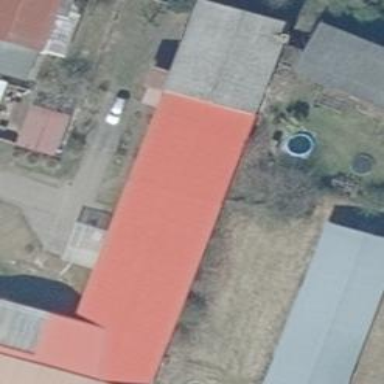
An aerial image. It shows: White building with gabled roof. The roof is made of red metal.